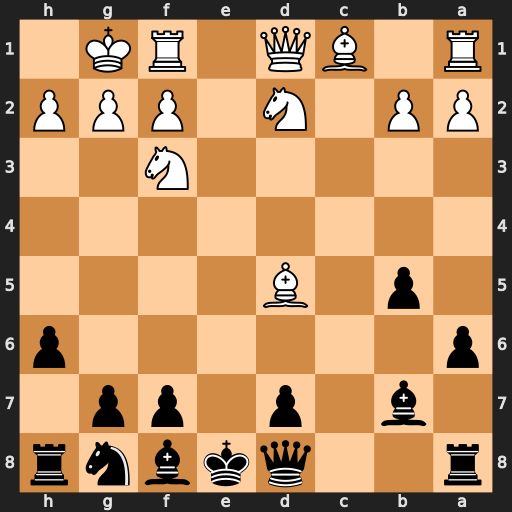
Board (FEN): r2qkbnr/1b1p1pp1/p6p/1p1B4/8/5N2/PP1N1PPP/R1BQ1RK1
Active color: b
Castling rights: kq
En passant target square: -
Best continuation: Bxd5